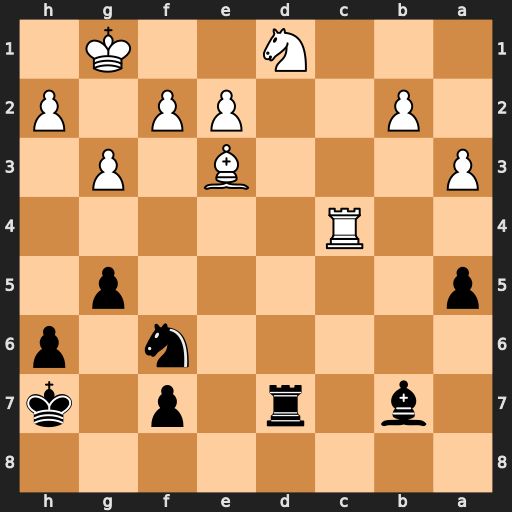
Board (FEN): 8/1b1r1p1k/5n1p/p5p1/2R5/P3B1P1/1P2PP1P/3N2K1
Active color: b
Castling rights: -
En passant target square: -
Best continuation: Rxd1#